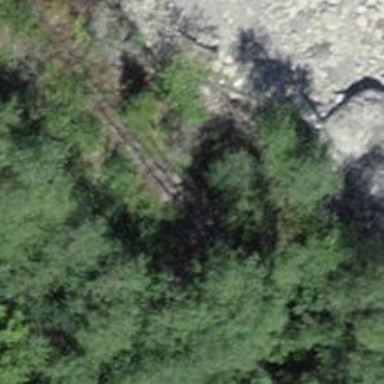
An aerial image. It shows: Unpaved path.